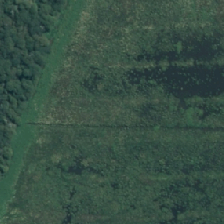
Land cover: herbaceous_freshwater_vege